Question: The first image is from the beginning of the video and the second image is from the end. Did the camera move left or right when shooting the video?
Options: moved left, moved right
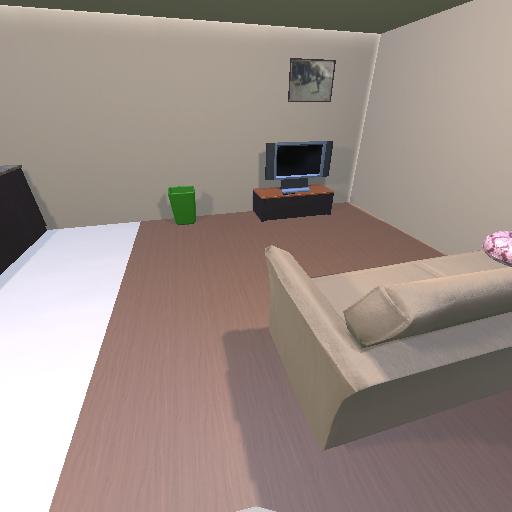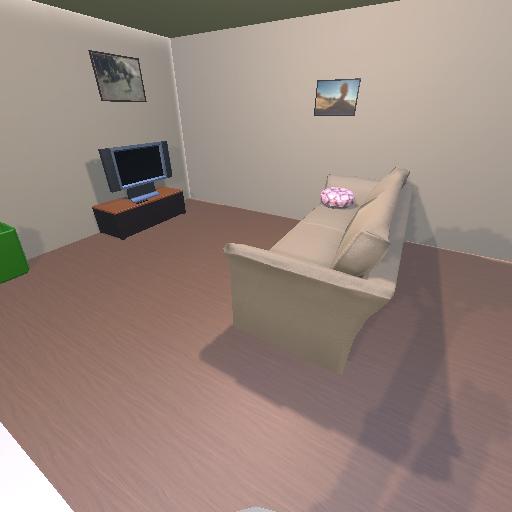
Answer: moved left